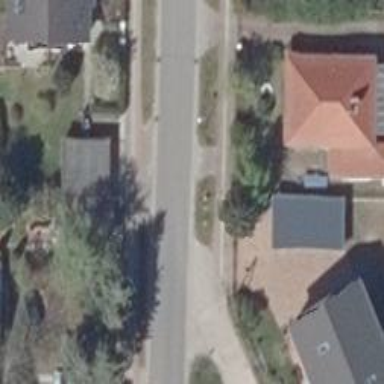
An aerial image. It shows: Residential road surfaced with concrete plates.